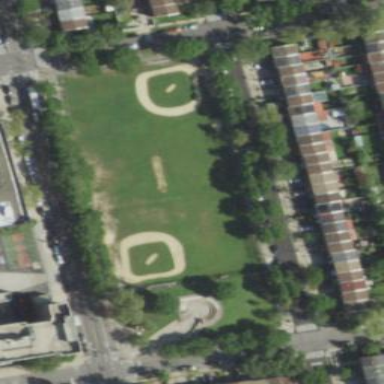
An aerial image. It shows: Grass pitch designated for cricket.